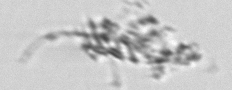
Label: detritus